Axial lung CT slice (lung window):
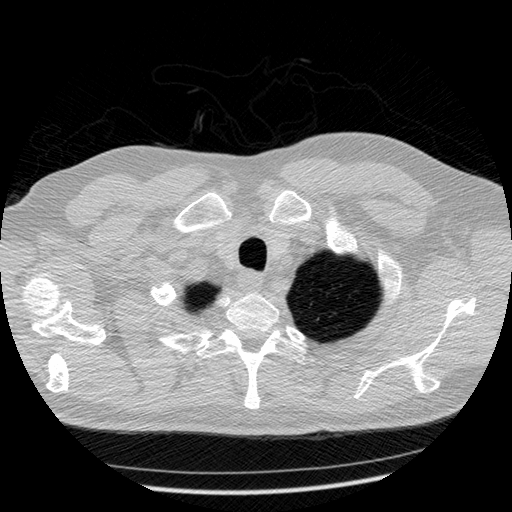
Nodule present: no